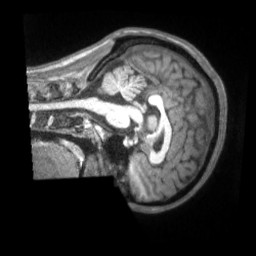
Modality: T1w
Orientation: sagittal
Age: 21
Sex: female